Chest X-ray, PA view. Patient: 27 years old, sex M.
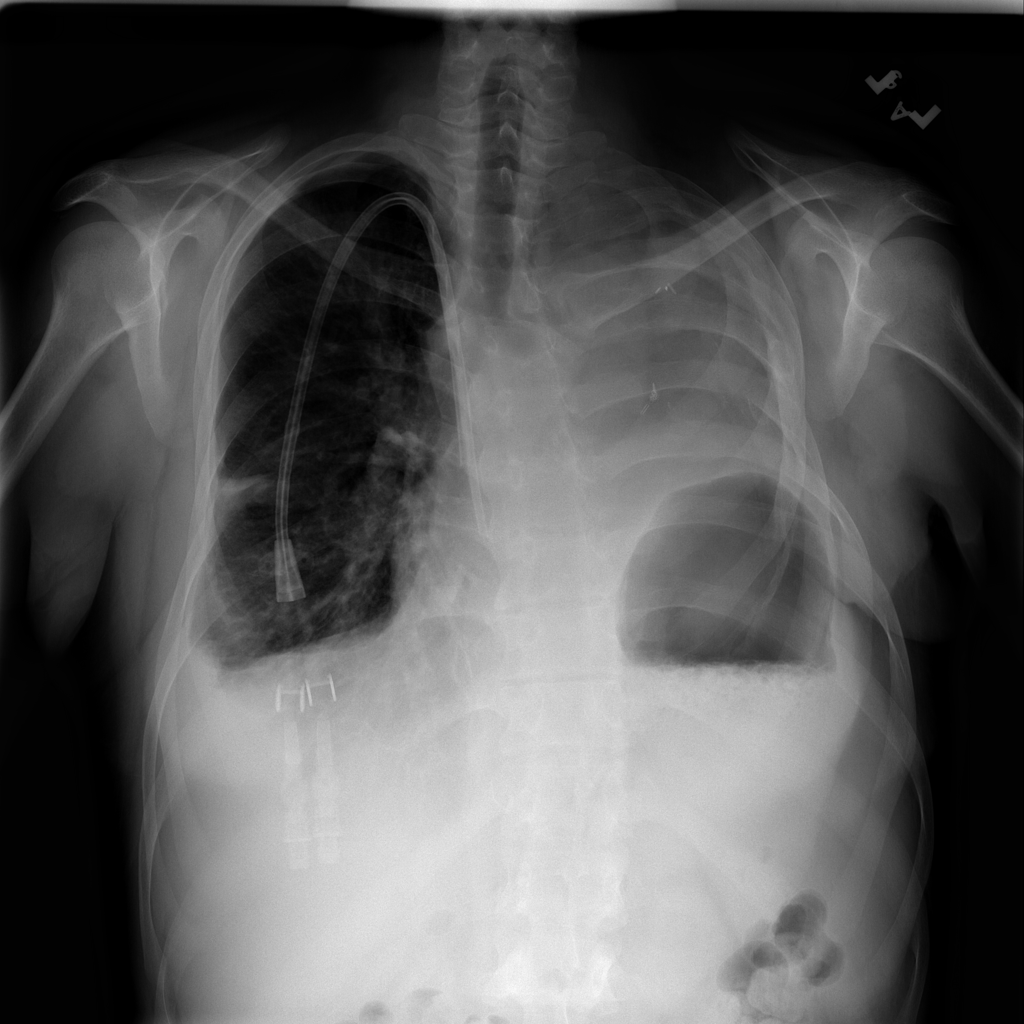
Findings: Effusion